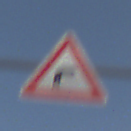
Verkehrszeichen: KurveRechts
Umgebung: Outdoor, Suburban
Tageszeit: SunriseSunset
Wetter: PartlyCloudy
Licht: Natural
Jahreszeit: NotSpecified
Kontrast: HighContrast